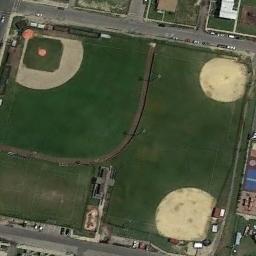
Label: baseball_diamond